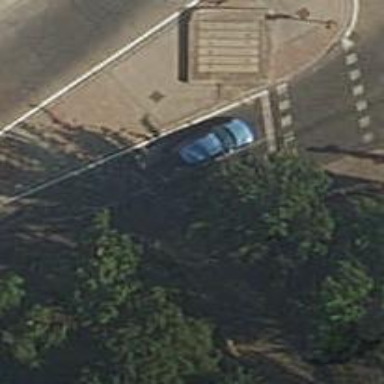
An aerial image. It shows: Bus stop with platform for public transport.